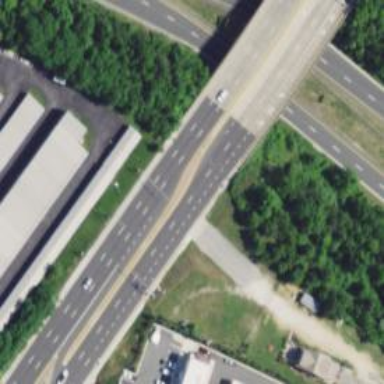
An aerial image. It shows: Trunk highway bridge with asphalt surface.